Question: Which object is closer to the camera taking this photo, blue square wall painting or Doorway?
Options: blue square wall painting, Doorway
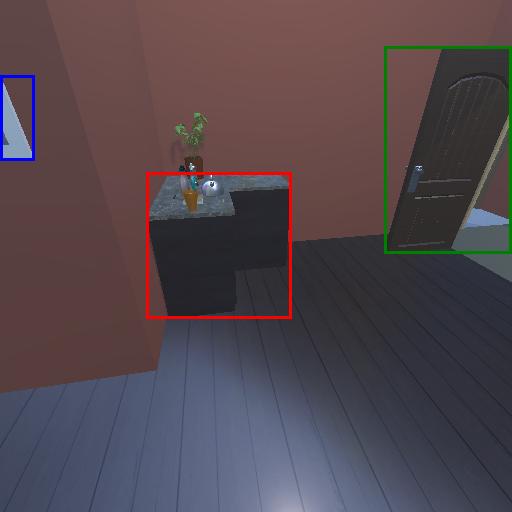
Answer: blue square wall painting